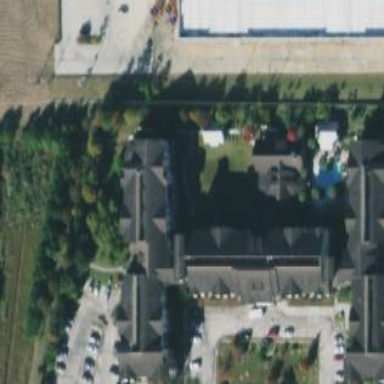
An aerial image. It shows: Building.